Question: This question is really, really stupid as I have no experience with Maven.
I was interested in NanoHTTPD as an embedded web server in my project, but upon downloading the source and testing it out, I get the following error:
Failed to execute goal on project nanohttpd-samples: Could not resolve dependencies for project fi.iki.elonen:nanohttpd-samples:jar:2.0.2: The following artifacts could not be resolved: fi.iki.elonen:nanohttpd:jar:2.0.2, fi.iki.elonen:nanohttpd-webserver:jar:2.0.2: Failure to find fi.iki.elonen:nanohttpd:jar:2.0.2 in <URL> was cached in the local repository, resolution will not be reattempted until the update interval of central has elapsed or updates are forced -> [Help 1]
I tried the -e flag and netbeans spat out a tonne more errors related to Maven, which none made sense.
I also tried putting together one that did not involve Maven myself, which it didn't work.
I Googled for an hour and absolutely no answers are avail. Results are <10 and none are related to nanohttpd.
I know Maven is similar to Ant, but I have no idea how it works.
Anyway,
NanoHTTPD > <URL>
I am using netbeans, with JDK 7 downloaded today on this new linux box.
Help is appreciated. Below is the error reproduced on Fedora Netbeans, Stock JDK7 + NB bundle.

Full resolution : <URL>
Thank you!
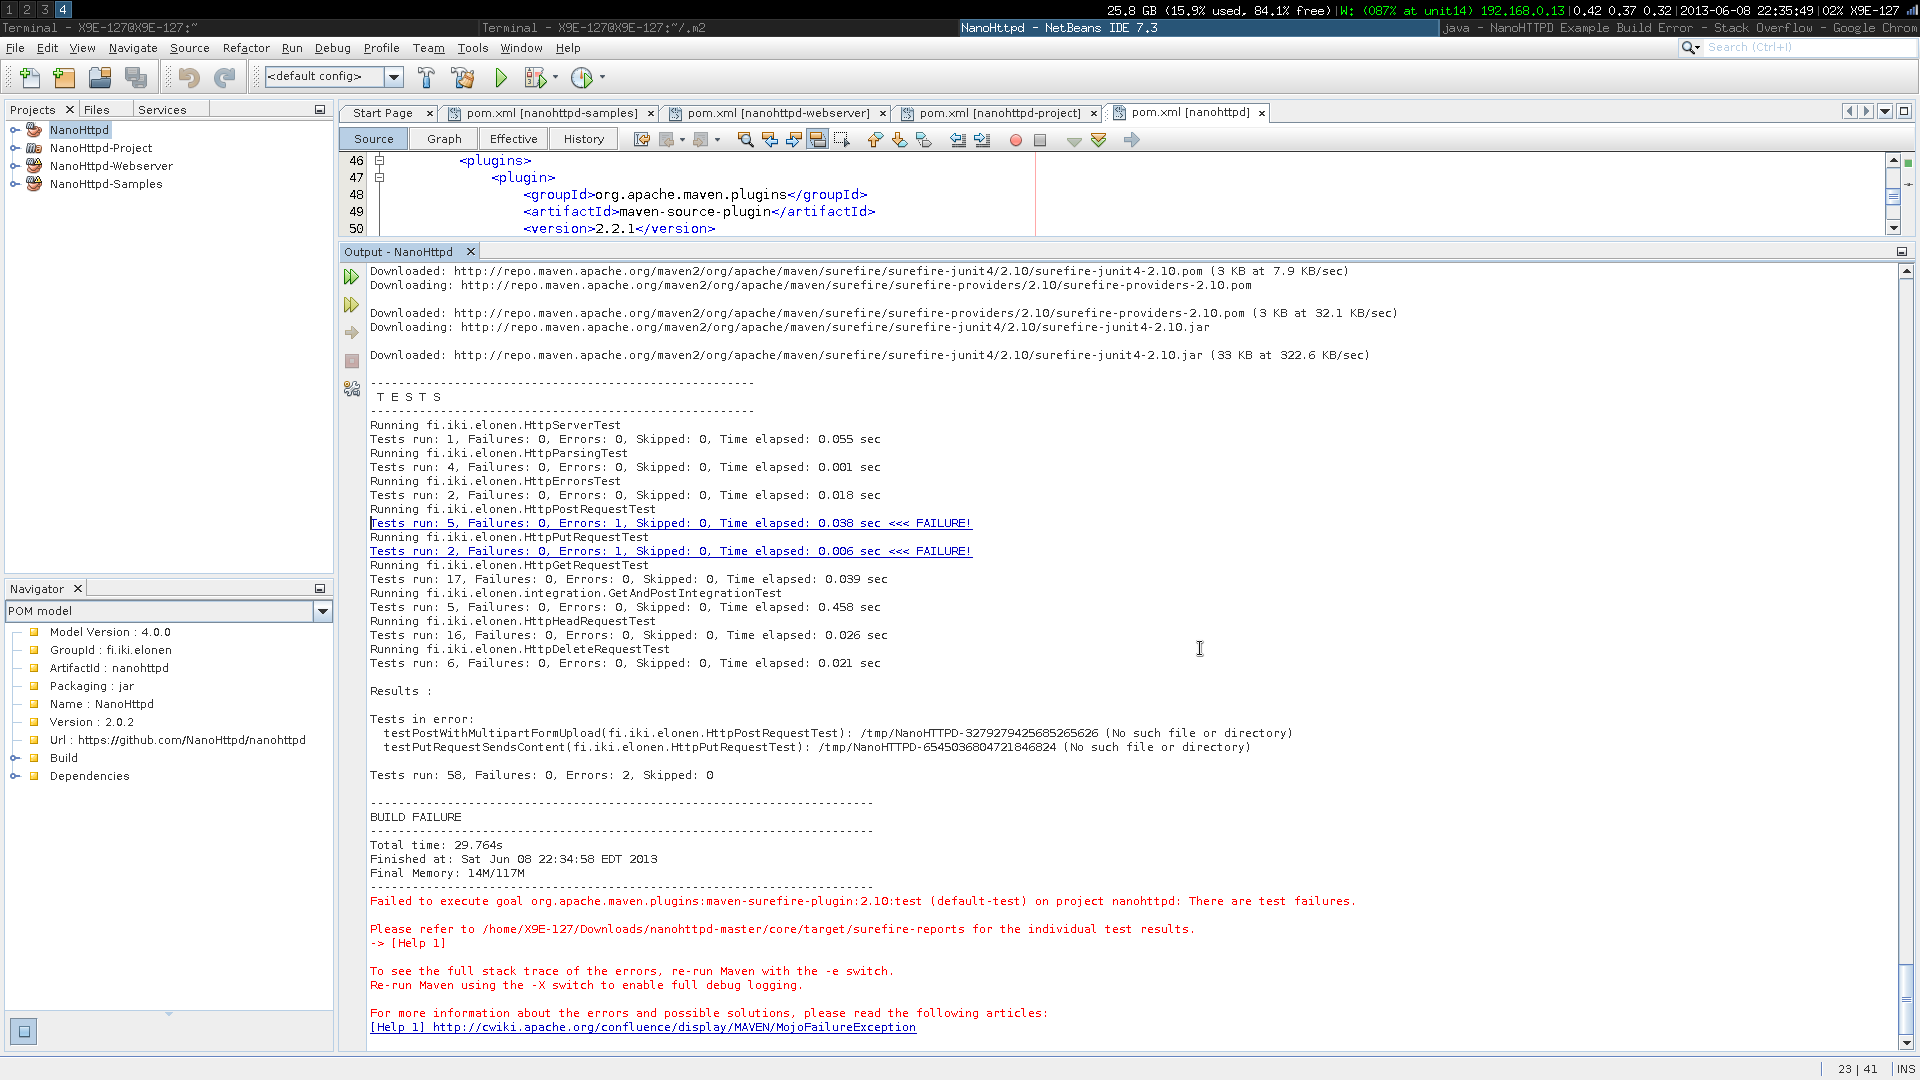
Answer: I notice that there are 2 failing tests in the main (core) package of NanoHttpd. I've fixed those and the build runs cleanly on a Ubuntu VM.
I would suggest pulling the latest from and trying the build again, should all be fixed.
Oh, and ... without you running into this issue, I might not have known about build errors when running on a a linux platform!